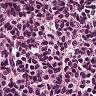
Metastatic tissue present: no